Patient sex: F
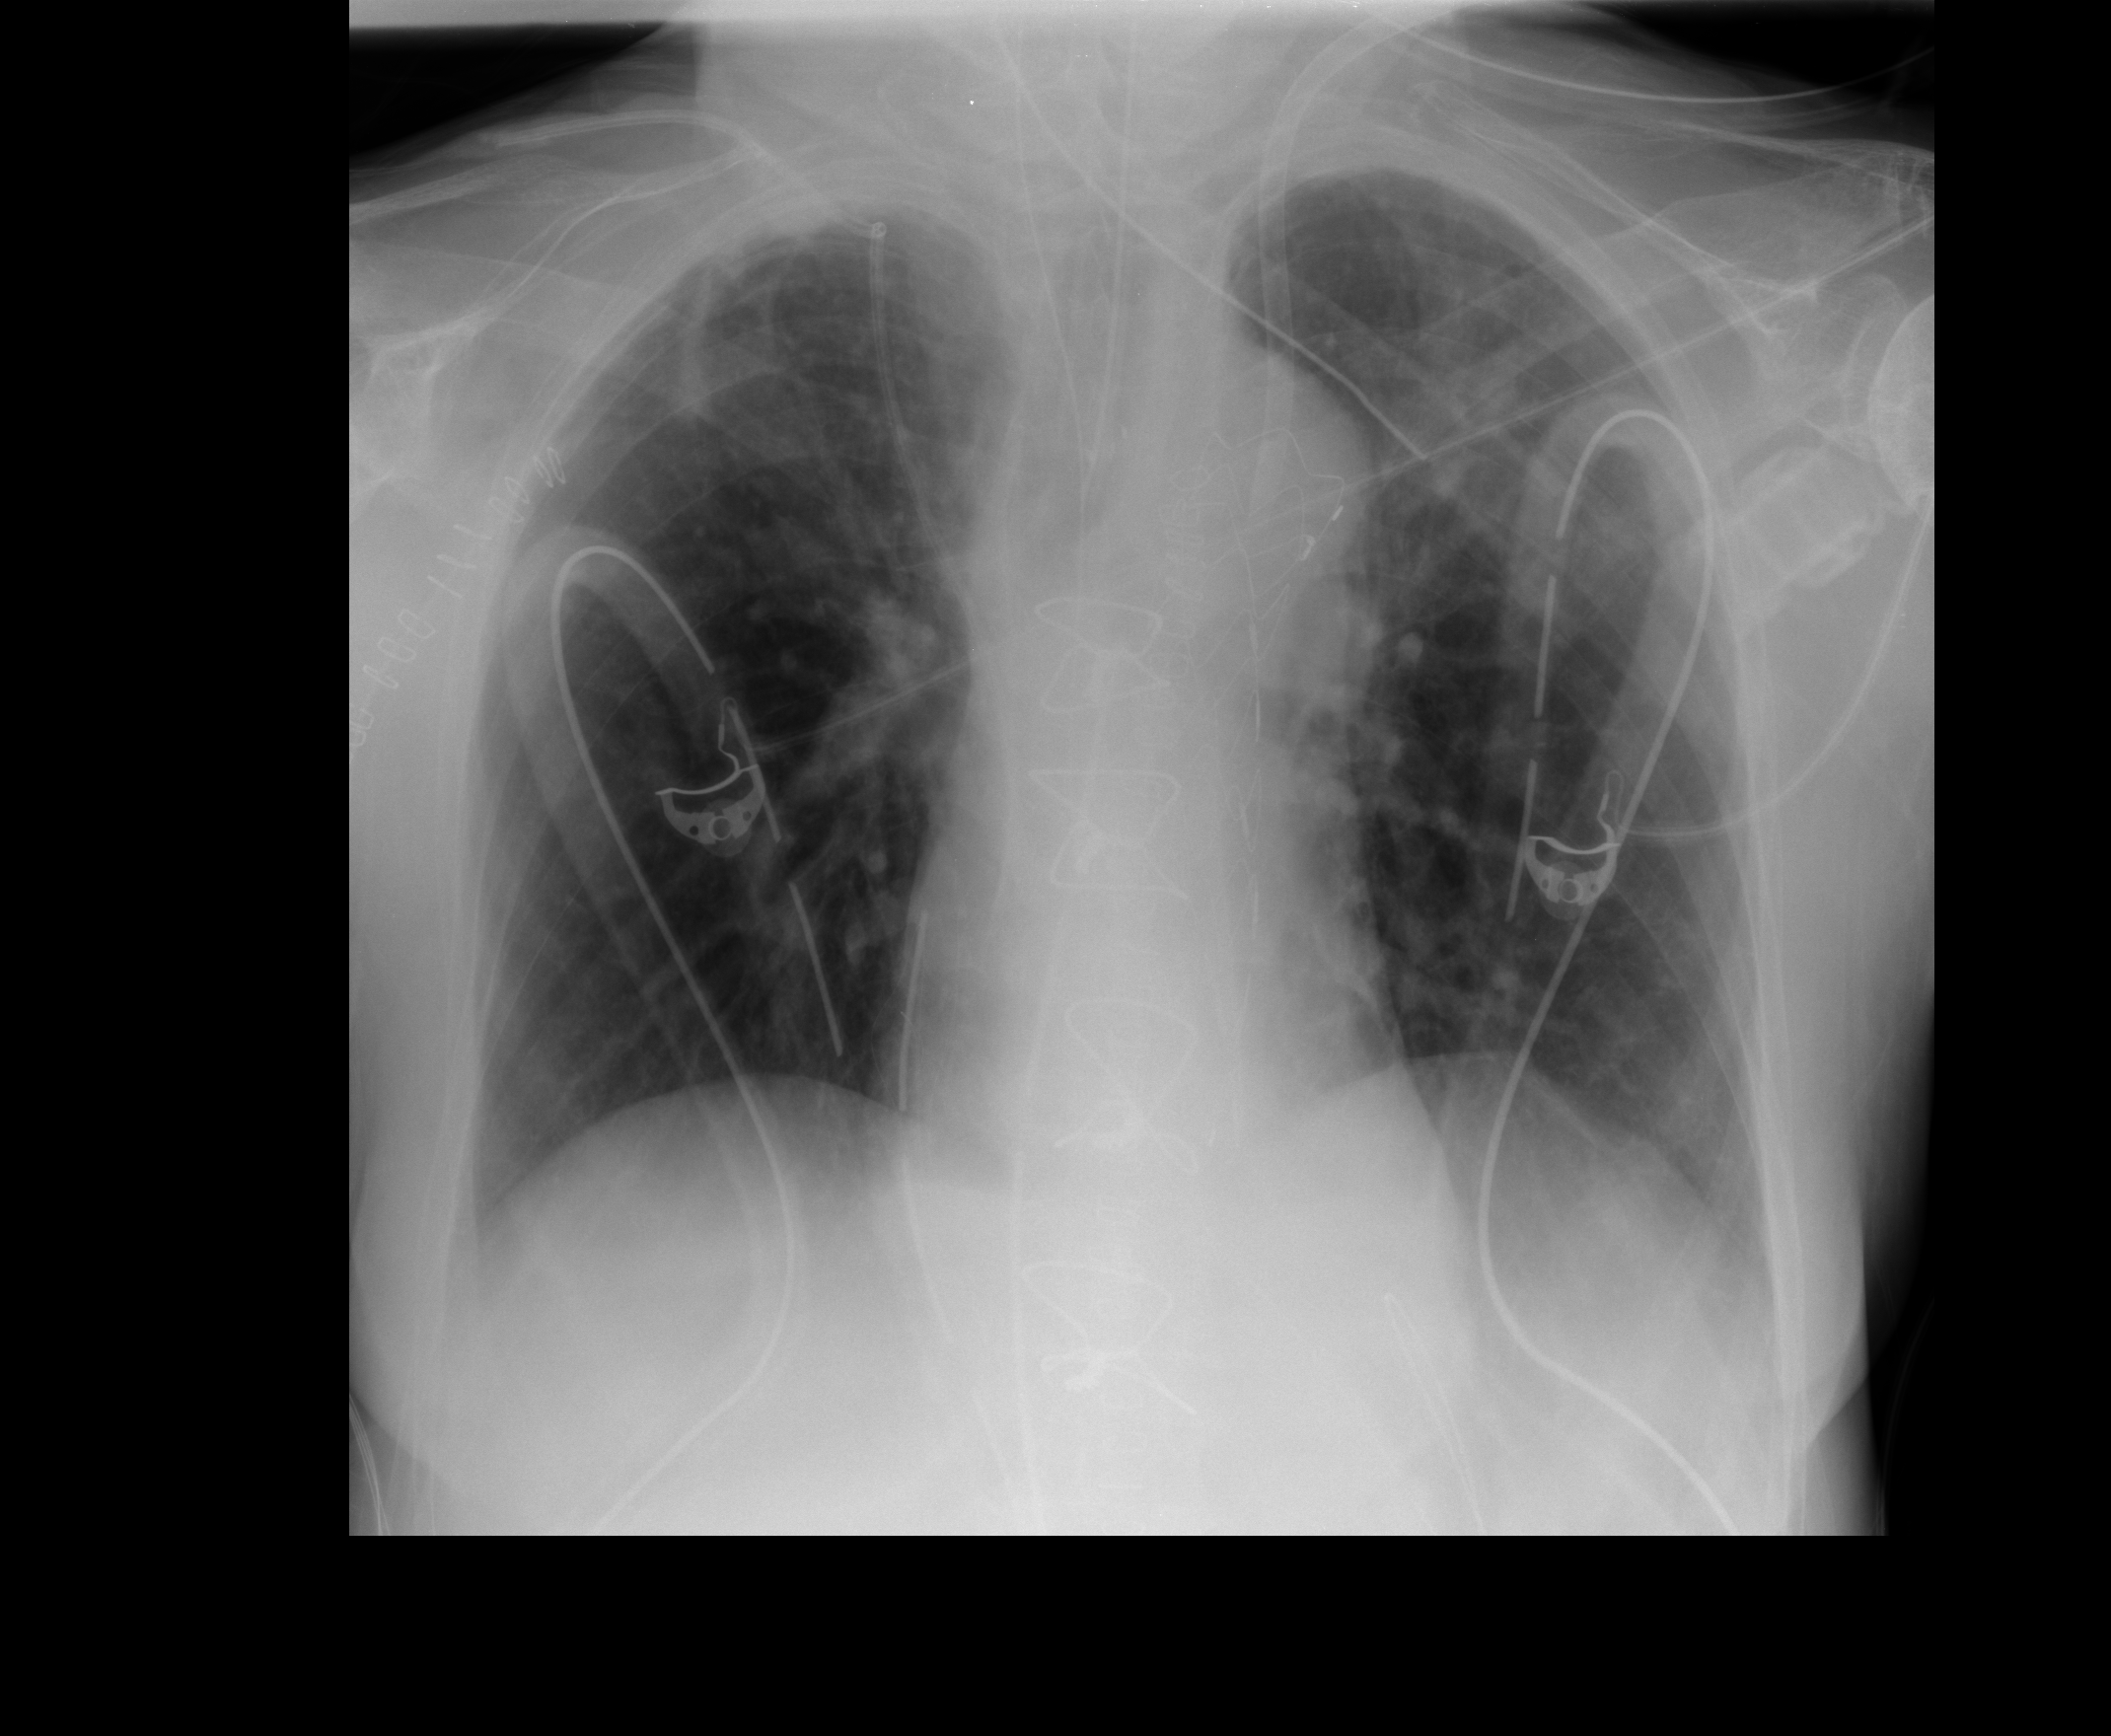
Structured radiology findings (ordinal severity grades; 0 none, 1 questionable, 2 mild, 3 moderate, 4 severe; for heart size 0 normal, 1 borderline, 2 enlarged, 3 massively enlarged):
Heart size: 0
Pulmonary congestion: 2
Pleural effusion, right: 0
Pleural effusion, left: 0
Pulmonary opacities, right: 0
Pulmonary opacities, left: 2
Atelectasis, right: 1
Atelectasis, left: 2